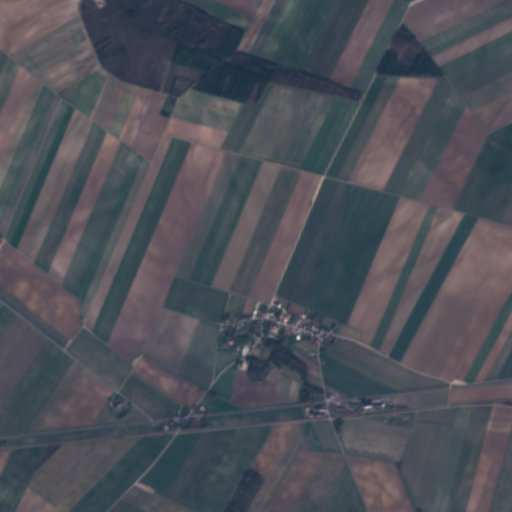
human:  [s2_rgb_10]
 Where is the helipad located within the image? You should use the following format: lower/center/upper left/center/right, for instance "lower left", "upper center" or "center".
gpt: The helipad is located in the lower left of the image.
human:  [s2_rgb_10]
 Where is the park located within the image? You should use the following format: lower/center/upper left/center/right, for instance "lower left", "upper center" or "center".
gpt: The park is located in the lower center of the image.
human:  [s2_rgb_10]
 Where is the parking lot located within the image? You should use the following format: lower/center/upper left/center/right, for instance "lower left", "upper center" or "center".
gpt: The parking lot is located in the lower center of the image.
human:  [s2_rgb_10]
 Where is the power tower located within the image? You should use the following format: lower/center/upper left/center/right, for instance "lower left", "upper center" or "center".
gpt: The power tower is located in the lower of the image.
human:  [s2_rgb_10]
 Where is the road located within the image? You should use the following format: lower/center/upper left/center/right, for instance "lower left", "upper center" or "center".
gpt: There is no road in the image.